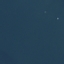
Land use / land cover: SeaLake